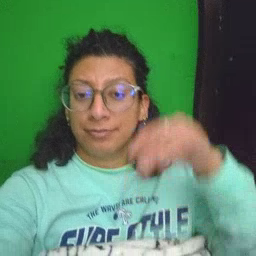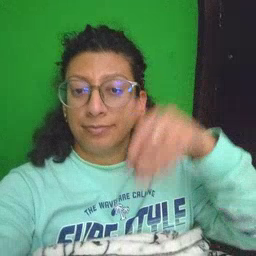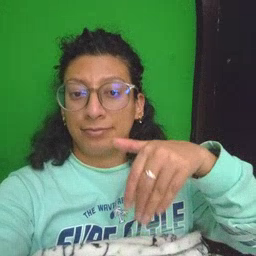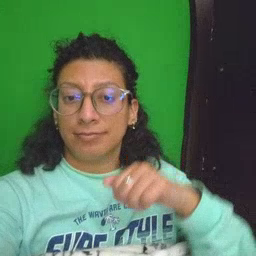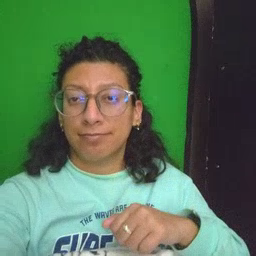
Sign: night